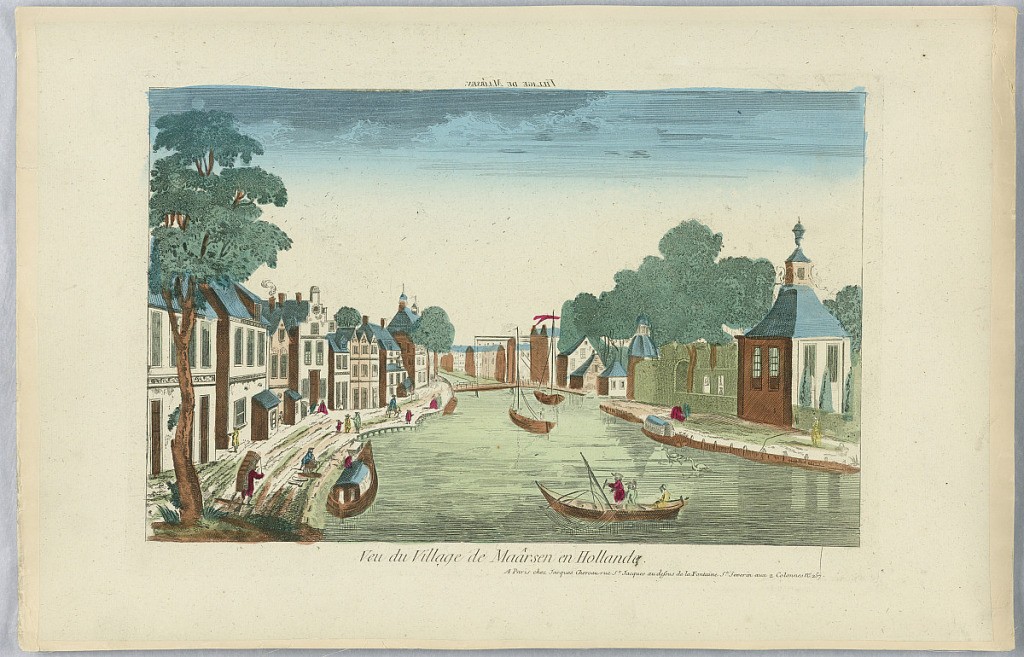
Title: Peep-Show Print
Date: mid-18th century
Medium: Engraving and brush and wash on paper
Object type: Print
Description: Peep-show print